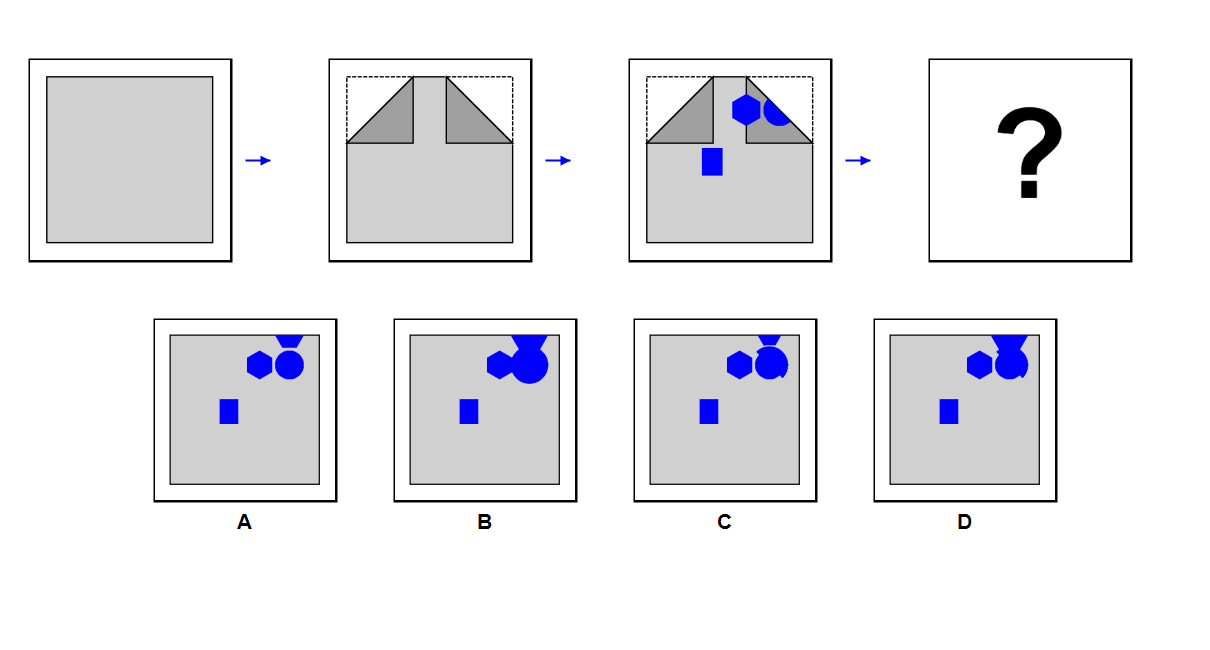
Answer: A